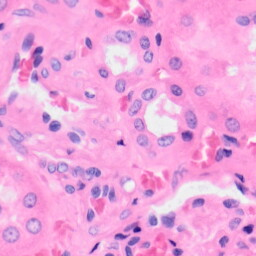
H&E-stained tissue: Kidney